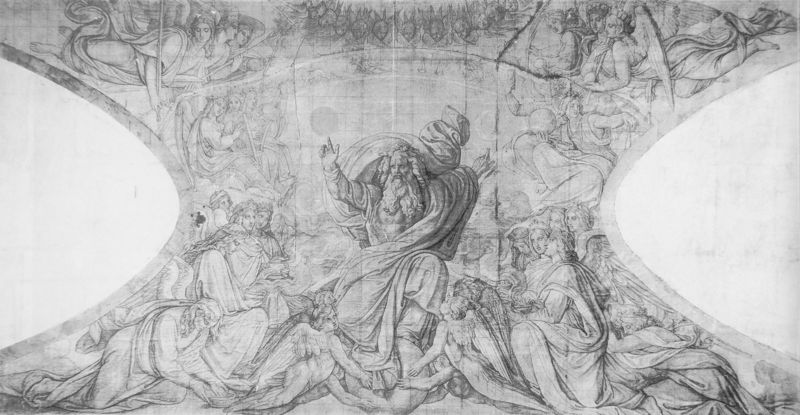
Titel: Gott als Schöpfer und Erhalter der Welt -Karton/Entwurfszeichnung zum Fresko in St. Ludwig in München
Künstler: Peter Cornelius
Standort: Basel
Institution: Kunstmuseum
Schlagwörter: baum, flügel, gott, gruppe, hand, himmel, mann, schatten, umhang, weiß, frauen, menschen, sitzen, bewegung, daumen, finger, frau, geste, grau, licht, männer, schwarz, skizze, zeichnung, schleier, tuch, bart, kappen, wand, arme, barock, bibel, diener, falten, rahmen, schale, vollbart, bild, bildnis, hände, erde, kirche, sonne, figur, gewand, haare, stoff, tücher, decke, gewänder, vater, pflanzen, locken, renaissance, fliegen, kreis, oval, engel, papier, liegen, bogen, alter mann, studie, risse, grafik, graphik, linien, figuren, romantik, zeigefinger, detail, muskeln, gris, homme, wandmalerei, nazarener, paradies, gewölbe, moses, religion, münchen, mauerwerk, schwarz weiss, stich, bleistift, kugel, salbung, allegorie, entwurf, zwickel, altar, rom, karton, erdkugel, flöte, gestus, harem, fegefeuer, götter, hölle, jüngstes gericht, zeus, olymp, fresken, segen, segnen, kapelle, historismus, vatikan, huldigung, plan, könige, deckengemälde, fresko, jupiter, anbetung, auszug, welt, allegorien, prophet, sklaven, berührung, fresco, rekonstruktion, planet, waschung, kronen, michelangelo, deckenmalerei, vorzeichnung, entuwrf, vorskizze, prayer, dessin, siten, musikinstrumente, zeigegestus, god, teach, gottvater, crayon, schöpfung, epos, deckenfresko, beter, dieu, wallend, pli, plis, fresque, modele, hommel, jüngste gericht, bleistigft, cornelius, création, eingeschnitten, erschaffung, flatternd, gitterlinien, michelangelo buonaroti, niederliegen, sixtinische kapelle, sixtinische kapitelle, st. ludwig, hommes, herabschauen, plafond, israeliten, ovale, aufsehen, engelsscharen, fresques, foule, erhobener finger, power, 19. jahrhundert, teacher, fruane, bittende menschen, balck and white, pauspapier, fresc